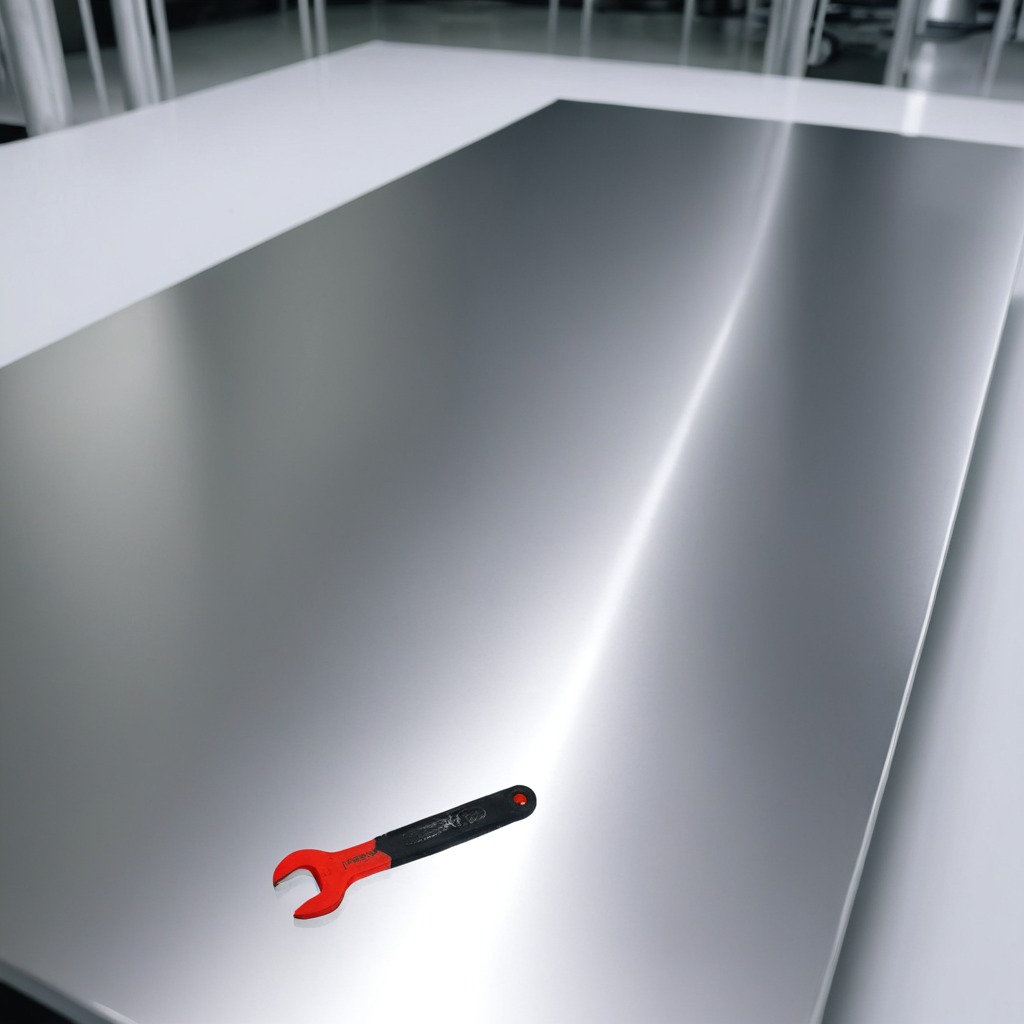
An wrench is lying on a stainless steel table in a high-end prototyping lab.